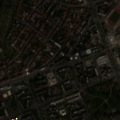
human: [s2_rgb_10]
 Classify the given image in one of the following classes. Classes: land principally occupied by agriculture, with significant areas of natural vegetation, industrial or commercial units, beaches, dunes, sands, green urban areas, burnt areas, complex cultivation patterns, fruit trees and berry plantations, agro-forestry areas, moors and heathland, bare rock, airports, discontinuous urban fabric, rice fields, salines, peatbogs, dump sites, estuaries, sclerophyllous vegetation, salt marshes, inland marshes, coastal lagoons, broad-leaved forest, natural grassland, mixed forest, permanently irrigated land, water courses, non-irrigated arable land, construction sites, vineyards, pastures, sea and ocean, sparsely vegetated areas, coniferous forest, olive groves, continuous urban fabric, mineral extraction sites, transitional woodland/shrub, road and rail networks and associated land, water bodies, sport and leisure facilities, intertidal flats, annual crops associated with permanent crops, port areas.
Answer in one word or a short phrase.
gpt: discontinuous urban fabric